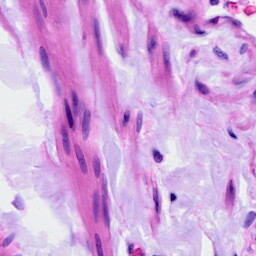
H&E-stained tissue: Ovarian